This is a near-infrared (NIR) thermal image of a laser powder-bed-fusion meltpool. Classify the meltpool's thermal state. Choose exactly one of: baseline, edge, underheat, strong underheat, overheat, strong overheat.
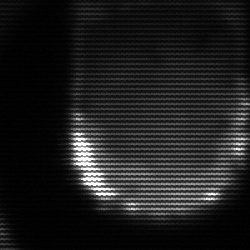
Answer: edge